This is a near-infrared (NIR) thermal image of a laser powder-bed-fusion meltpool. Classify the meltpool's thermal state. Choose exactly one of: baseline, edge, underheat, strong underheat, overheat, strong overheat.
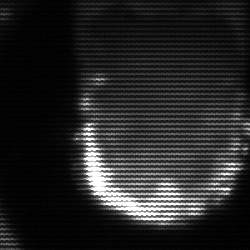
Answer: baseline